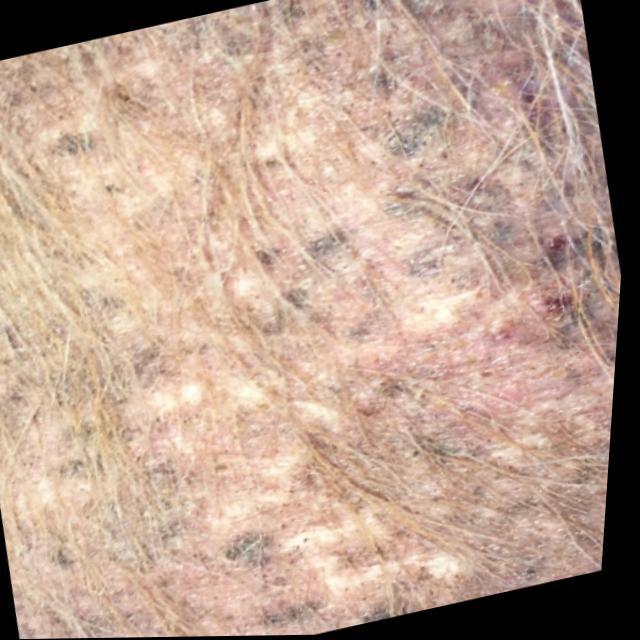
Canine demodicosis (Demodex mange) — caused by Demodex canis mites. Presents with alopecia, follicular papules, pustules, and comedones. Often localized on face and forelimbs.